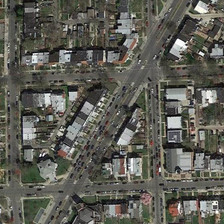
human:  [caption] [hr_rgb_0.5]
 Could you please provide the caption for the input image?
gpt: many buildings and green trees are in a dense residential area .

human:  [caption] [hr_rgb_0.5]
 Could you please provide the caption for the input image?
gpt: many buildings and green trees are in a dense residential area .

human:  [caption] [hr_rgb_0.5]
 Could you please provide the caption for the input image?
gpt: many buildings and green trees are in a dense residential area .

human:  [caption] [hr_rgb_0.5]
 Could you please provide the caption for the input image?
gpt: many buildings and green trees are in a dense residential area .

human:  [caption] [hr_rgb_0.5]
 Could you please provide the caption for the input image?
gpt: many buildings and green trees are in a dense residential area .